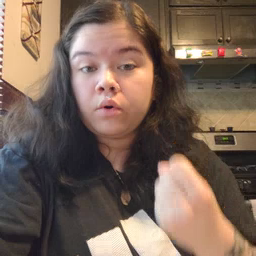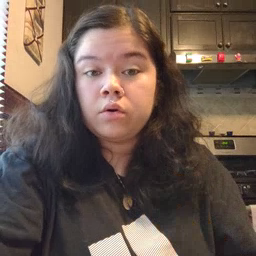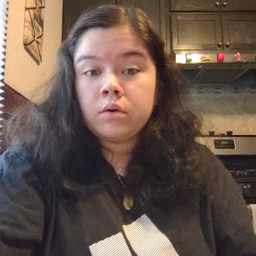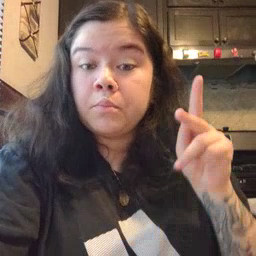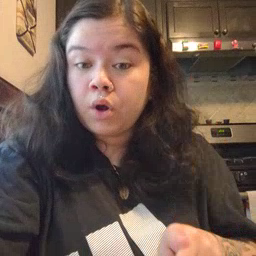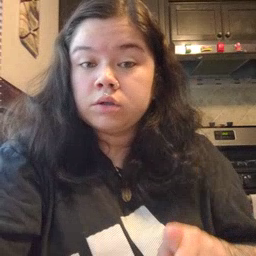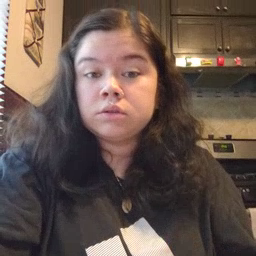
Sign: person